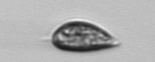
Label: Prorocentrum_triestinum